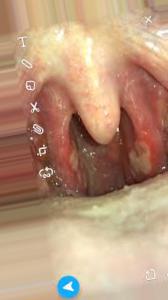
Condition: Mouth Ulcer